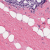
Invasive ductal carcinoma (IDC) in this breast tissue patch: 0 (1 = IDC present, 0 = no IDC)